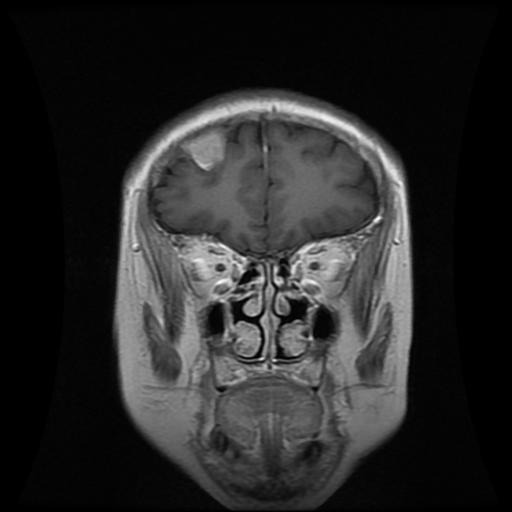
Label: meningioma